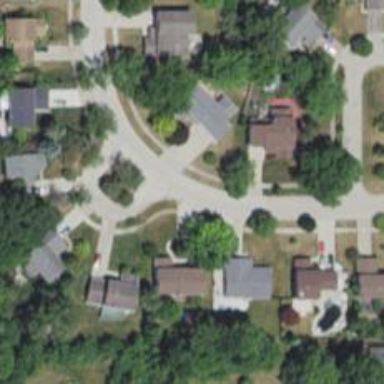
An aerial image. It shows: Residential road.